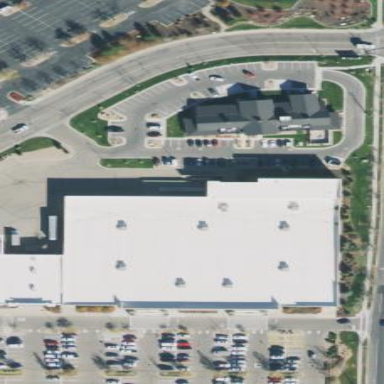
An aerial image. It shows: Department store building.